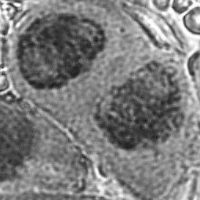
Label: telophase